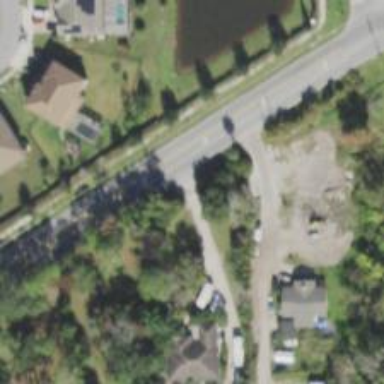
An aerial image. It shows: Driveway.